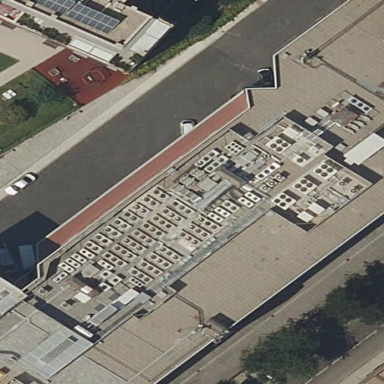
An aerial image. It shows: Commercial building.